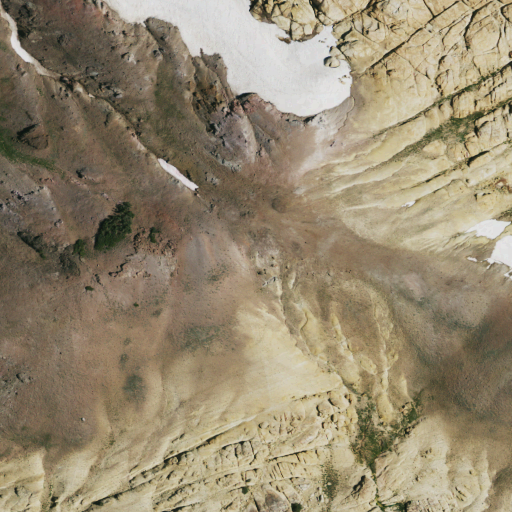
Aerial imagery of mountain in California named Black Hawk Mountain containing shrub, barren land, grassland, and snow